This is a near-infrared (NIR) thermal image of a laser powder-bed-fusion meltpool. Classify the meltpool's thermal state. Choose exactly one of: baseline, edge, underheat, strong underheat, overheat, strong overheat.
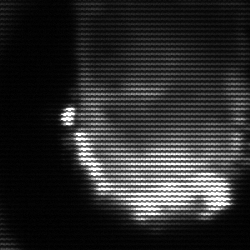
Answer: baseline